Aerial crown-view tile of a tropical tree (Barro Colorado Island, Panama), acquired 20250818:
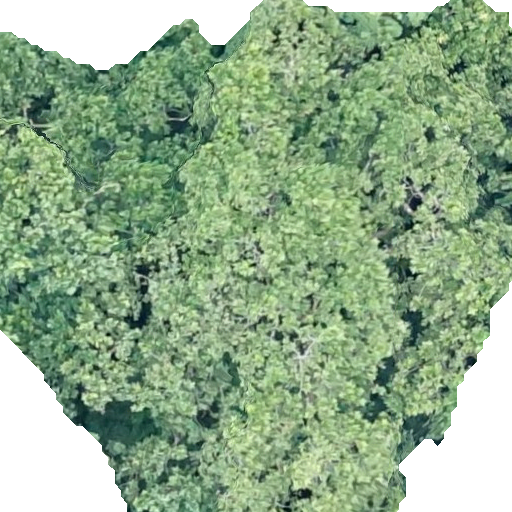
Species: Anacardium excelsum
GBIF accepted scientific name: Anacardium excelsum
Crown area: 373.742 m²